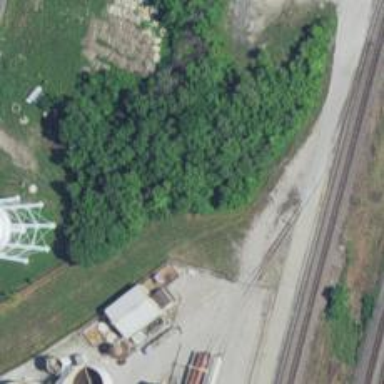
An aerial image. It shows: Abandoned railway.